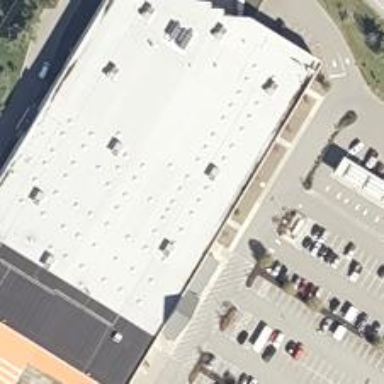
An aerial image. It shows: Retail building.